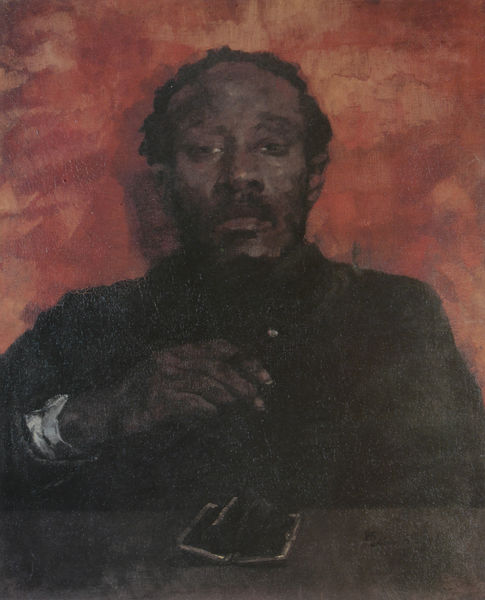
Titel: Rauchender Mohr (Kassensturz)
Künstler: Heinrich Wilhelm Trübner
Standort: Hannover
Institution: Niedersächsisches Landesmuseum
Schlagwörter: dunkel, gemälde, hand, haut, kopf, mann, schatten, weiß, aquarell, grün, menschen, sitzen, braun, finger, geste, haar, hell, hintergrund, licht, mund, nase, ohr, orange, schwarz, stirn, tisch, blick, rot, bart, hemd, jacke, schnurrbart, wand, arm, augen, gesicht, mensch, ärmel, bild, bildnis, hände, portrait, porträt, öl, rauch, auge, haare, mantel, pose, sitzend, person, brustbild, en face, frontal, kinn, lippen, locken, ohren, orang, wangen, sitz, modern, mauer, farbe, violett, amerika, blue, oil, red, stair, white, schnäuzer, belt, black, dark, face, gold, gray, green, hair, nose, painting, room, seated, sitting, sleeve, table, wall, yellow, rauchen, zigarre, ernst, pupillen, gown, looking, pink, brown, nägel, schnauzbart, lider, foto, neger, buch, portait, militär, uniform, brille, soldat, manschette, posieren, tischplatte, nasenloch, wangenknochen, hubi, afrikaner, dunkelhäutig, schwarzer, african, afro, cigar, cigarillo, etui, fingernägel, kraus, kraushaar, mensche, nimbus, portät, rauchend, sad, scharzer, sklave, smoke, smoker, soladt, zigarette, zigarillo, zigarrette, silver, raucher, man, background, ear, head, young, sunkel, eyes, male, suit, america, light, oberlippenbart, bust, gaze, look, shadow, brow, chin, coat, mouth, glasses, beard, jacket, pen, writing, sailor, human, clothes, tabak, ears, thinking, eye, fingers, book, brushstrokes, lips, shoulders, stare, contemporary, paitning, cheek, staring, cigarette, smoking, pointing, blurry, rich, clothing, blank, farbiger, gesture, forehead, shirt, african american, button, mustache, moustache, geldbörse, nail, sleeves, cuff, raucht, afroamerikaner, serious, boring, cigarre, red background, holding, n, ot, 19th century, manschettegesicht, sleepy, ash, ashes, smole, portret, brows, negro, nineteenth, pea coat, case, direct, balck, nos, wallet, nails, emotions, tobacco, dim, vague, black man, purse, sigar, siiting, sittig, green', portmonai, pormonai, empty wallet, red wall, hand gesture, ugly negro, bart#haare, fingrrs, middle-aged, enjoyment, poorness, melese, tip, stoic, solemn, dimly, dimly lit, cigar ash, gemälde#farbiger, mustashe, cigar case, holding something, dark skinned, solmn, orange wall, cigar lounge, genoss, ashe, thing on table, portciggare, ciggar